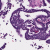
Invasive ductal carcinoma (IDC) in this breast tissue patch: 1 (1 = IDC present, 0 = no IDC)